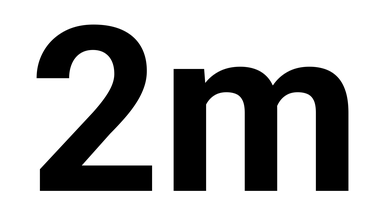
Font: Roboto_Bold